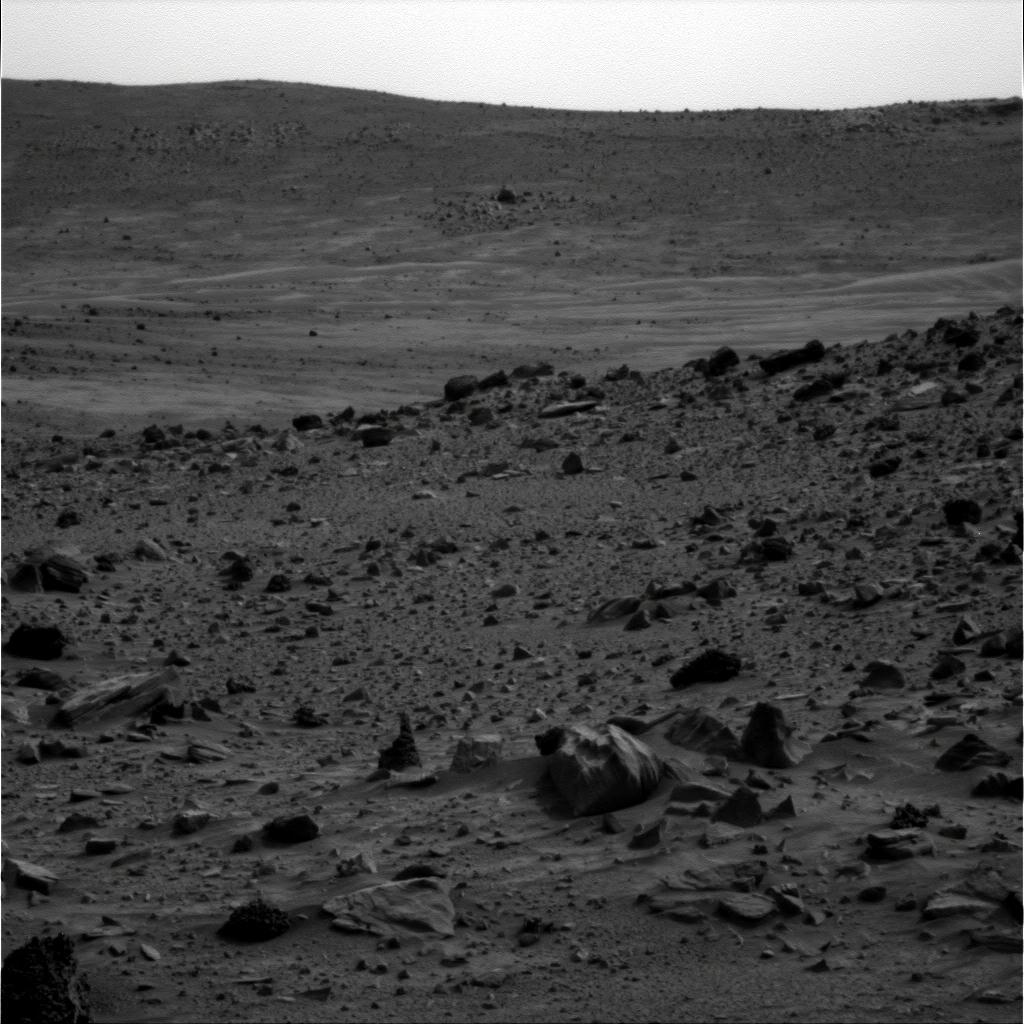
Terrain classes present: Gravel / Sand / Soil, Rock, Shadow, Sky / Distant Mountains